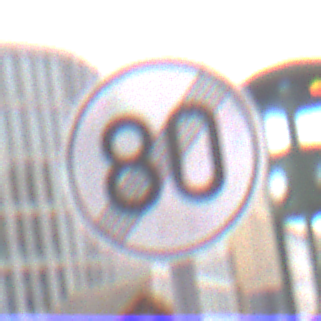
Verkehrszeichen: EndeGeschwindigkeit80
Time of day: MorningAfternoon
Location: Outdoor (Urban)
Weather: Overcast
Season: NotSpecified
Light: Natural